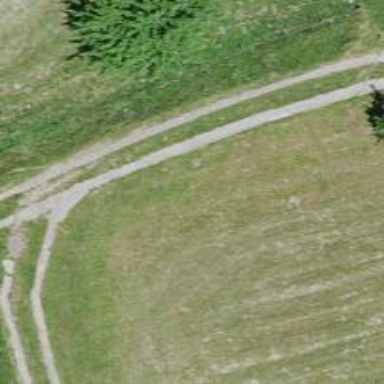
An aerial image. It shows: Grassy track.